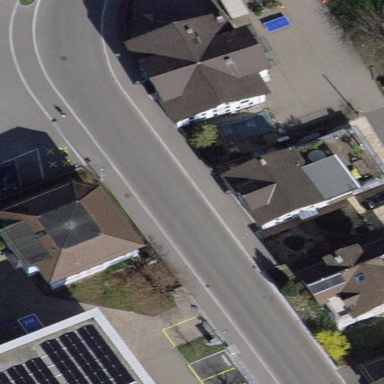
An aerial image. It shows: Detached building with gabled roof.